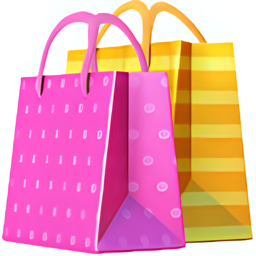
Name: shopping bags
Emoji: 🛍
Group: Objects
Sub-group: clothing